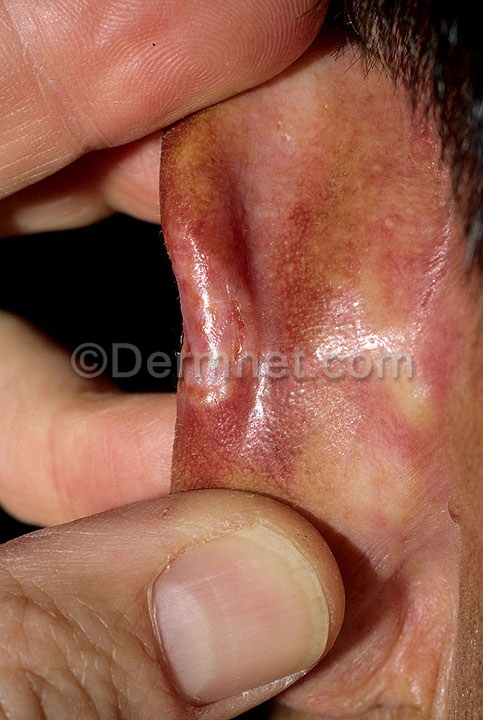
Disease: Actinic Keratosis Basal Cell Carcinoma and other Malignant Lesions